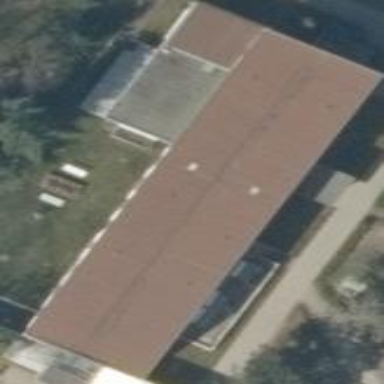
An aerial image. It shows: Commercial building.